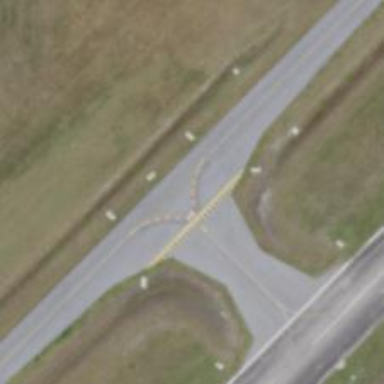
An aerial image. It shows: Image of taxiway at airport.